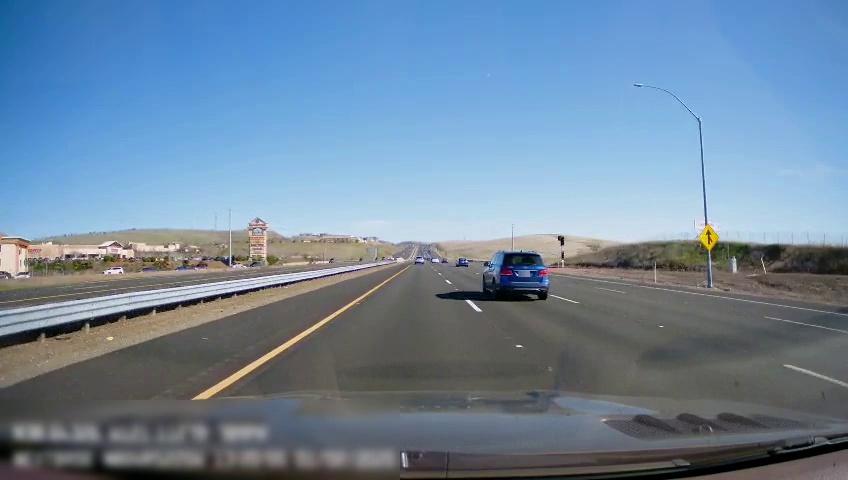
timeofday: Day
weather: Sunny
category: Drivable Space
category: Drivable Space
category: Vehicles | Car
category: Vehicles | SUV
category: Vehicles | SUV
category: Vehicles | Car
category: Vehicles | Truck
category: Vehicles | Car
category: Vehicles | Car
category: Vehicles | Car
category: Vehicles | SUV
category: Vehicles | Car
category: Vehicles | Car
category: Vehicles | SUV
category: Lanes | Current Lane
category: Lanes | Current Lane
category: Lanes | Alternate Lane
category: Lanes | Alternate Lane
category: Lanes | Alternate Lane
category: Lanes | Opposite Lane
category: Lanes | Opposite Lane
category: Lanes | Opposite Lane
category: Traffic | Signs